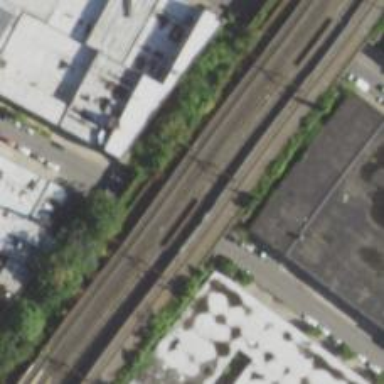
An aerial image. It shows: Abandoned railway.